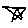
Label: star